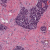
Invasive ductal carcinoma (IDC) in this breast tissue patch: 1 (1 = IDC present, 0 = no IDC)